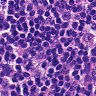
Metastatic tissue present: no